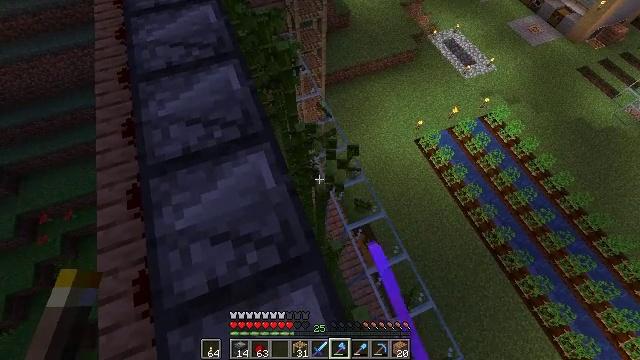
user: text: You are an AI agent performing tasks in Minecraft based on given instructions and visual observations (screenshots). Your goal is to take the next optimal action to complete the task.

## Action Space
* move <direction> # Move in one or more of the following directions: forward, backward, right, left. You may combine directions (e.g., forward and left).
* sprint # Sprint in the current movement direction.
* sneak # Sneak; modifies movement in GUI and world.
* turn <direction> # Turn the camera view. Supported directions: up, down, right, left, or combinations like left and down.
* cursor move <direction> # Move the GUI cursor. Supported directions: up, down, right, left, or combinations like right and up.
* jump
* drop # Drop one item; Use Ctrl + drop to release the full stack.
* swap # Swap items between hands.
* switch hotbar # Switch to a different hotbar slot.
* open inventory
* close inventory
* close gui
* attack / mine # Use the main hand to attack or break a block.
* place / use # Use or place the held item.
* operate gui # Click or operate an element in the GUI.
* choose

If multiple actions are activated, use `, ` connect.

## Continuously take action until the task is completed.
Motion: motion action
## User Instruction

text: Collect bamboo for crafting.
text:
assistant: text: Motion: attack / mine